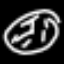
Label: clock